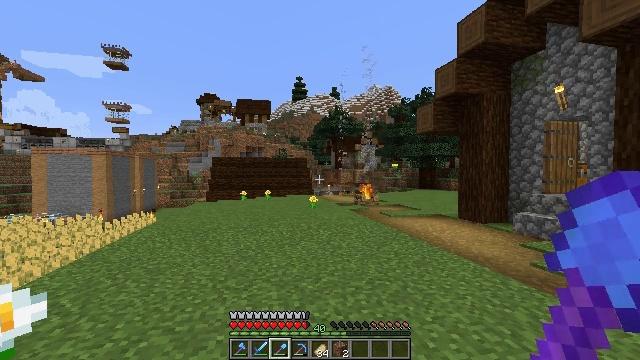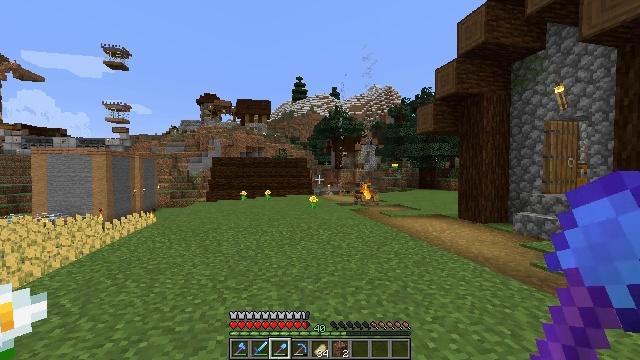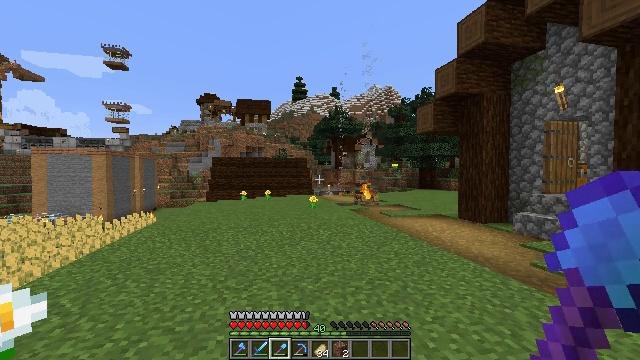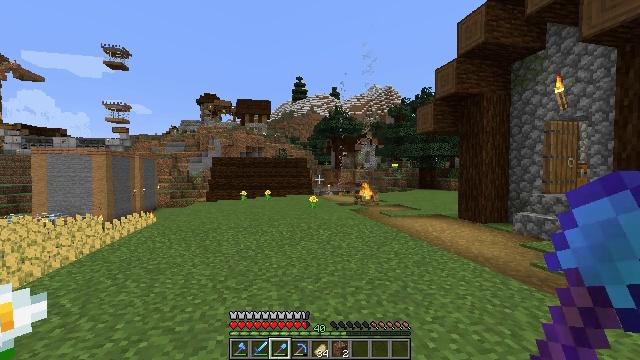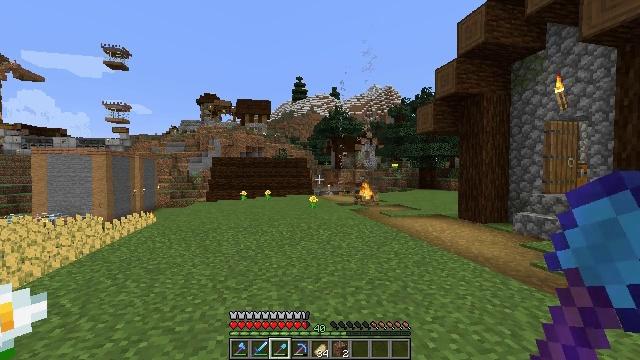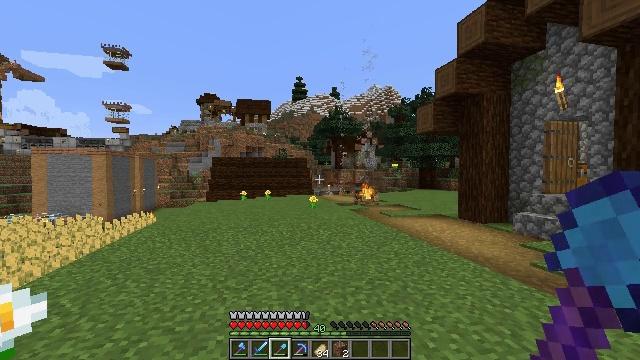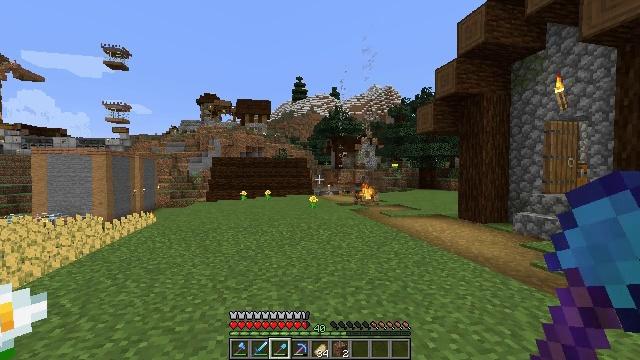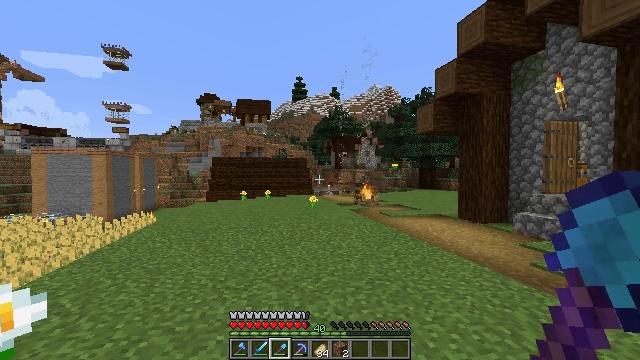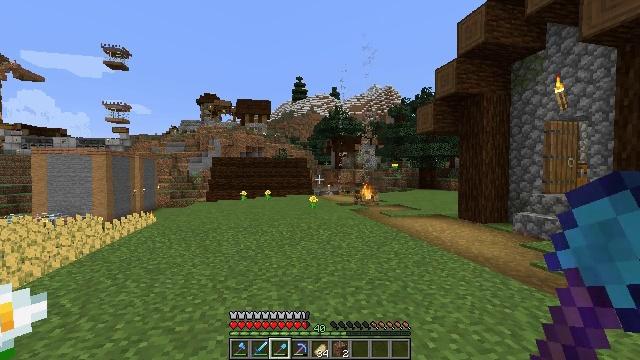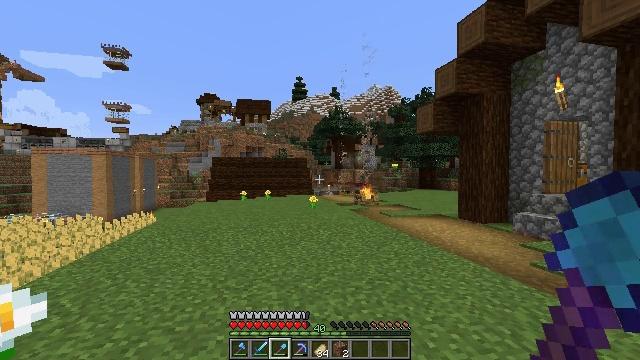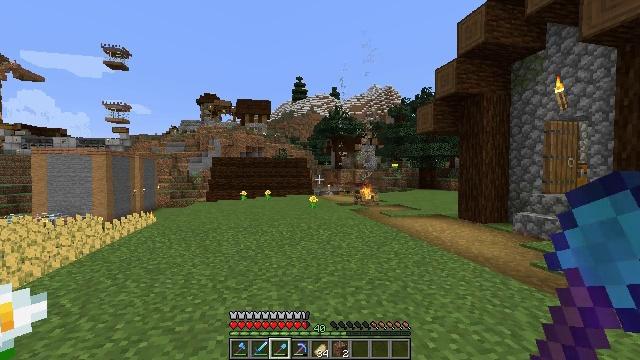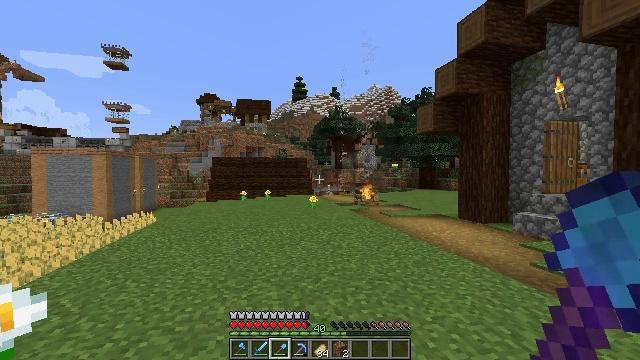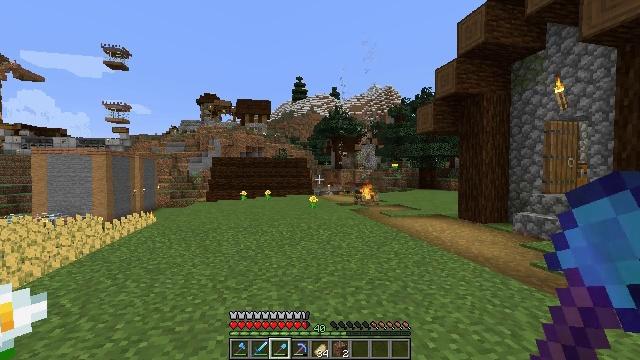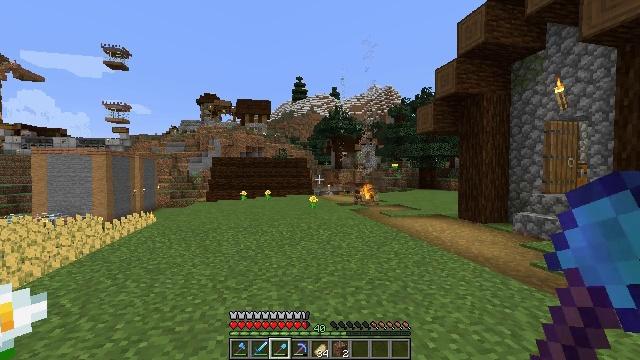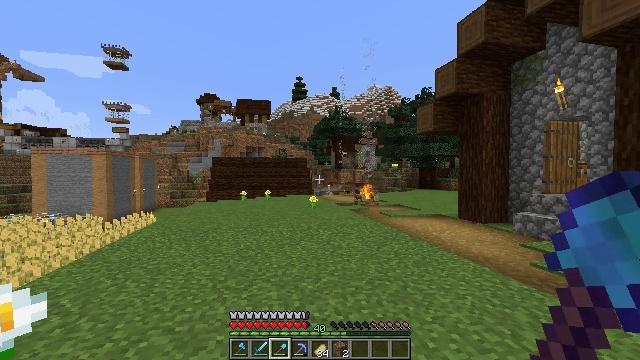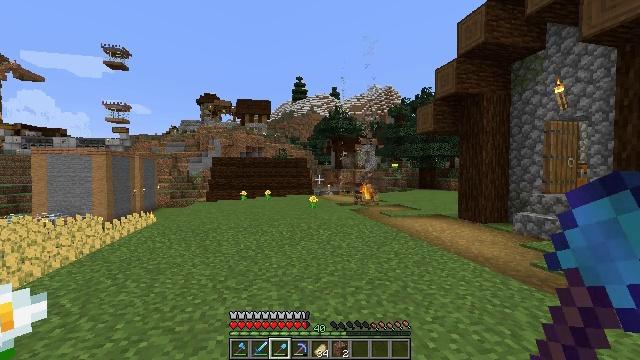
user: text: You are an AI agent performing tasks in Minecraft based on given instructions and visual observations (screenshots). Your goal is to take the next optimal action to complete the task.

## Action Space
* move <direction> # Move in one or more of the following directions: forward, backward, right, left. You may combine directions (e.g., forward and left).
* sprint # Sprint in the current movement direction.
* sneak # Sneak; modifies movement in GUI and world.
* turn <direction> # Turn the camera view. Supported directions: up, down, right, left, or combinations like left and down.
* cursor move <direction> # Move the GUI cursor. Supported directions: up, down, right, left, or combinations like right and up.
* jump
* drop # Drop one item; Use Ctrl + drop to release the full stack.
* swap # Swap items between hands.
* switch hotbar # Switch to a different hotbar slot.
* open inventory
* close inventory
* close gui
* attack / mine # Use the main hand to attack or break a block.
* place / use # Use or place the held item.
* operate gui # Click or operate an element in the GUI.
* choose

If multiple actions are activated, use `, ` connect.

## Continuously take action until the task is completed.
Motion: motion action
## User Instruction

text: Break the mature wheat plants.
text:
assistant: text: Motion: no_op
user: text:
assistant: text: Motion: no_op
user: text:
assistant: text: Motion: no_op
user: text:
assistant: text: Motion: no_op
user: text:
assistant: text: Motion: no_op
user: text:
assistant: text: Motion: no_op
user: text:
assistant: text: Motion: no_op
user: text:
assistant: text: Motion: no_op
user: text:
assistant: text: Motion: no_op
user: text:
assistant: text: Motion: no_op
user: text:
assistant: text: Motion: no_op
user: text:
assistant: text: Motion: no_op
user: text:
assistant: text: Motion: no_op
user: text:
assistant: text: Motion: no_op
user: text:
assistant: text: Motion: no_op
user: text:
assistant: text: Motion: no_op
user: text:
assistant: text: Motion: no_op
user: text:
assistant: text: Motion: no_op
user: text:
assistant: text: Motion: no_op
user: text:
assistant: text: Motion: no_op
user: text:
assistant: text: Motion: no_op
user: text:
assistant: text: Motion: no_op
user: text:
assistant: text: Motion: no_op
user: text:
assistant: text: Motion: no_op
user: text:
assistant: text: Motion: no_op
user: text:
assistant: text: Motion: no_op
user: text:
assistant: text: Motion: no_op
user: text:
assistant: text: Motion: no_op
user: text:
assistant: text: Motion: no_op
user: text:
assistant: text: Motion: no_op